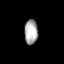
Tissue: skin
Cell type: Epithelial cells
Senescence score: 0.6884
Nuclear area (px): 326
Mean DAPI intensity: 169.509